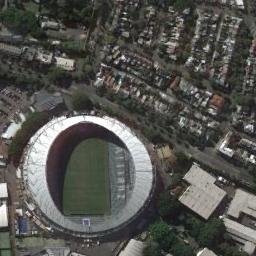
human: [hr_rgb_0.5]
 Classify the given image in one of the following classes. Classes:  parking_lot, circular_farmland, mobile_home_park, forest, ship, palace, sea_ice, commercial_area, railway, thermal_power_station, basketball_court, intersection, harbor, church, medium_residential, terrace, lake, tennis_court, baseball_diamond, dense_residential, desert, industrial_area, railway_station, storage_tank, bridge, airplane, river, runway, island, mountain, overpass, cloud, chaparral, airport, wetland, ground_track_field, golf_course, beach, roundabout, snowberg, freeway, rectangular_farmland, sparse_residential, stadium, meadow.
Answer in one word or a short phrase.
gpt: stadium